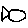
Label: fish